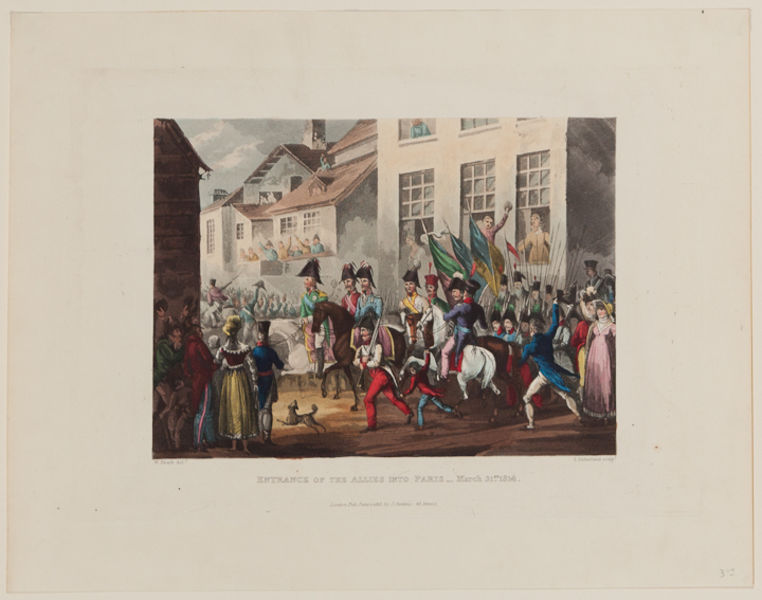
Titel: Entrance of the Allies into Paris, March 31st,1814
Künstler: Thomas Sutherand
Standort: Amherst (Massachusetts, USA)
Institution: Mead Art Museum, Amherst College
Schlagwörter: balcony, blue, celebration, crowd, fight, hat, men, military, people, red, soldier, soldiers, white, window, women, black, dress, dresses, france, gray, green, old, painting, windows, woman, yellow, picture, pink, print, brown, floor, paris, smoke, clouds, fighting, horses, man, sky, building, house, houses, roof, roofs, street, sun, village, child, feet, uniform, light, entrance, road, color, shadow, animals, army, dog, dogs, hats, illustration, battle, french, revolution, glass, children, flag, town, dirt, outside, city, flags, parade, waving, clothes, buildings, colors, ground, pants, engraving, england, animal, war, horse, chimney, kids, citizens, spears, photograph, leg, pastels, guns, spear, napoleonic, hous, victory, hose, balconies, riot, colonial, french revolution, weapons, woma, tricorne, barking, 1800s, tricorn, march, colourfull, onlookers, cheering, bayonette, cheer, panes, allies, homecoming, unrest, childs, napoleonic wars, 1816, 1836, civilians, viva, entrance of the allies into paris, processen, victorious, wwindow